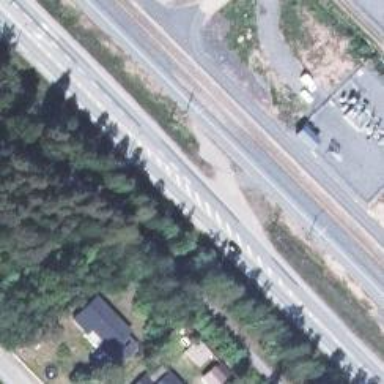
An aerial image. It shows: Trunk highway.